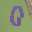
Label: 0